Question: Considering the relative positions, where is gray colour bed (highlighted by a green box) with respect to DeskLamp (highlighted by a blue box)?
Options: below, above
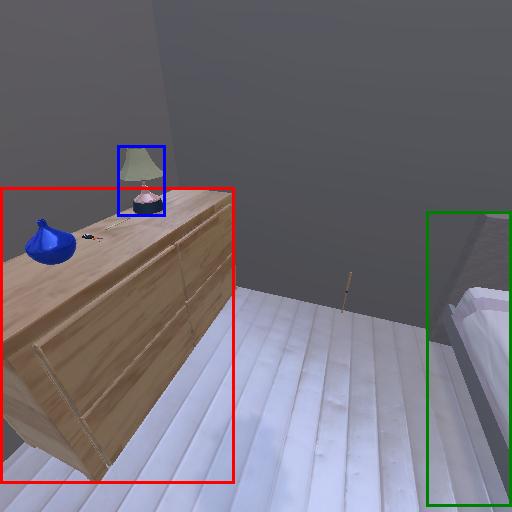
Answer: below